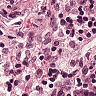
Metastatic tissue present: no